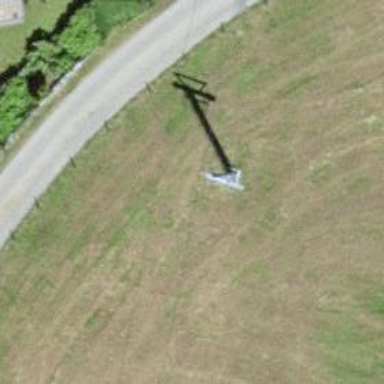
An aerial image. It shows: Pylon used for aerialway.